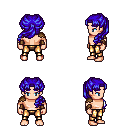
a pixel art fantasy rpg character, male body template, human, light skin, leather shoulder armor, gold greaves, blue princess hairstyle, cloth bracers, four views (front, back, left, right), 2x2 character sprite sheet, small pixel art, hard edges, no anti-aliasing